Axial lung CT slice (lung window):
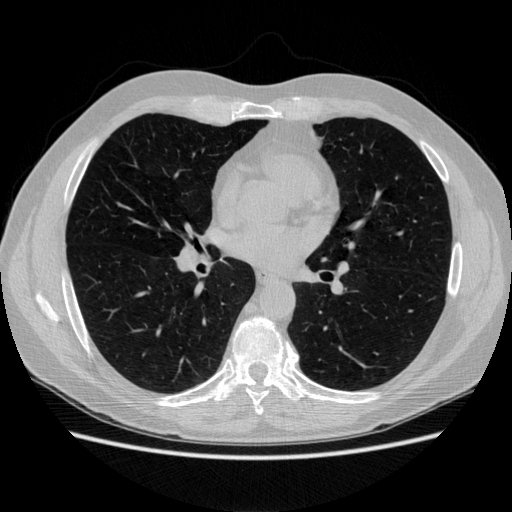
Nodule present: no